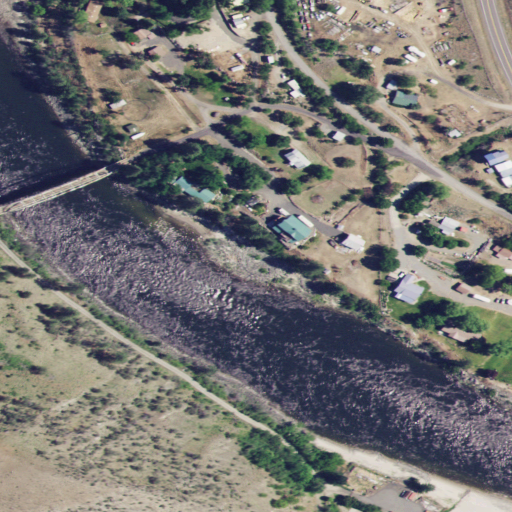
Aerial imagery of valley in Idaho named Sheep Gulch containing shrub, low intensity development, open water, open development, grassland, evergreen forest, woody wetlands, herbaceous wetlands, and medium intensity development